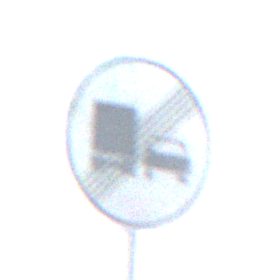
Verkehrszeichen: EndeUeberholverbotKraftfahrzeuge
Umgebung: Outdoor, Nature
Tageszeit: Night
Wetter: Clear
Licht: Natural
Jahreszeit: NotSpecified
Kontrast: HighContrast